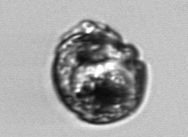
Label: Proterythropsis